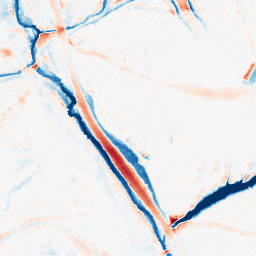
Category: morphological
Decomposition family: morphological_ellipse
Decomposition parameters: operation: average
width: 20
height: 20
Upsampling method: bicubic_3x
Upsampling parameters: scale: 3
Upsampling scale: 3